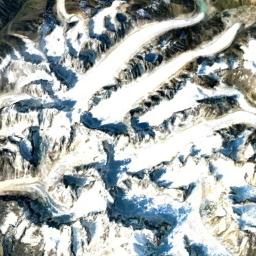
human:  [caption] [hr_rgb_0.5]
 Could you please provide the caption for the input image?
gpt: A snow-covered mountain covered in large areas .

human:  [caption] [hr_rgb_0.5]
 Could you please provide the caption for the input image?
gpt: There is snow on the part of the snowberg .

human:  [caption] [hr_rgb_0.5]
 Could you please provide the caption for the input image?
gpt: The snow berg is consist of bare land and white snow .

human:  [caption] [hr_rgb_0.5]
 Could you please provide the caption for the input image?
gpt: The snowberg has some valley glaciers but some ridges are not covered by glaciers .

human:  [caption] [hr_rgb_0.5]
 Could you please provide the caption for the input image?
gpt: There are much snow on the snowberg .